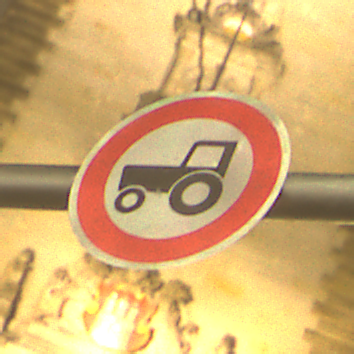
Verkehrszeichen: VerbotKraftfahrzeugeZuegeNichtSchneller25
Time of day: Night
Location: Outdoor (Urban)
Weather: Overcast
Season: NotSpecified
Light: Artificial